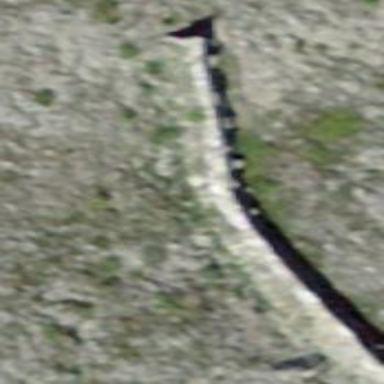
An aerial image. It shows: Retaining wall.